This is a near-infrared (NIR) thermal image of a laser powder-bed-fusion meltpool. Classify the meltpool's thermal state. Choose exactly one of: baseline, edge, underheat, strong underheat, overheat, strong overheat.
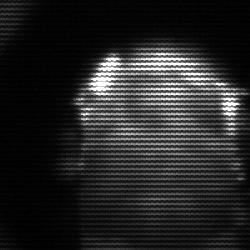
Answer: baseline